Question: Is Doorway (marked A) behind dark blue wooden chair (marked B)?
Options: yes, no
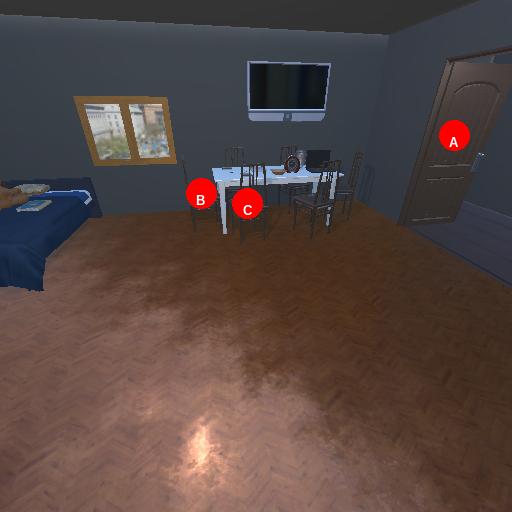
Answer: yes